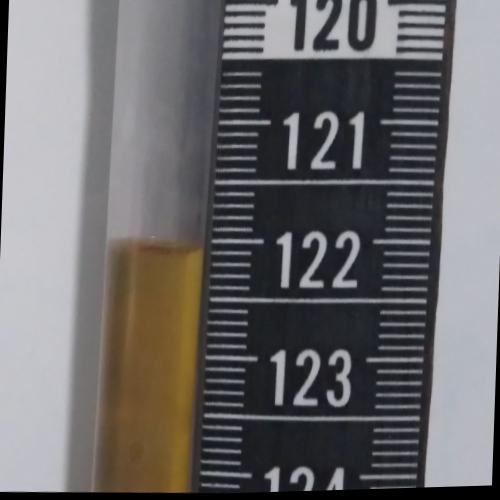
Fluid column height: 122.1 cm